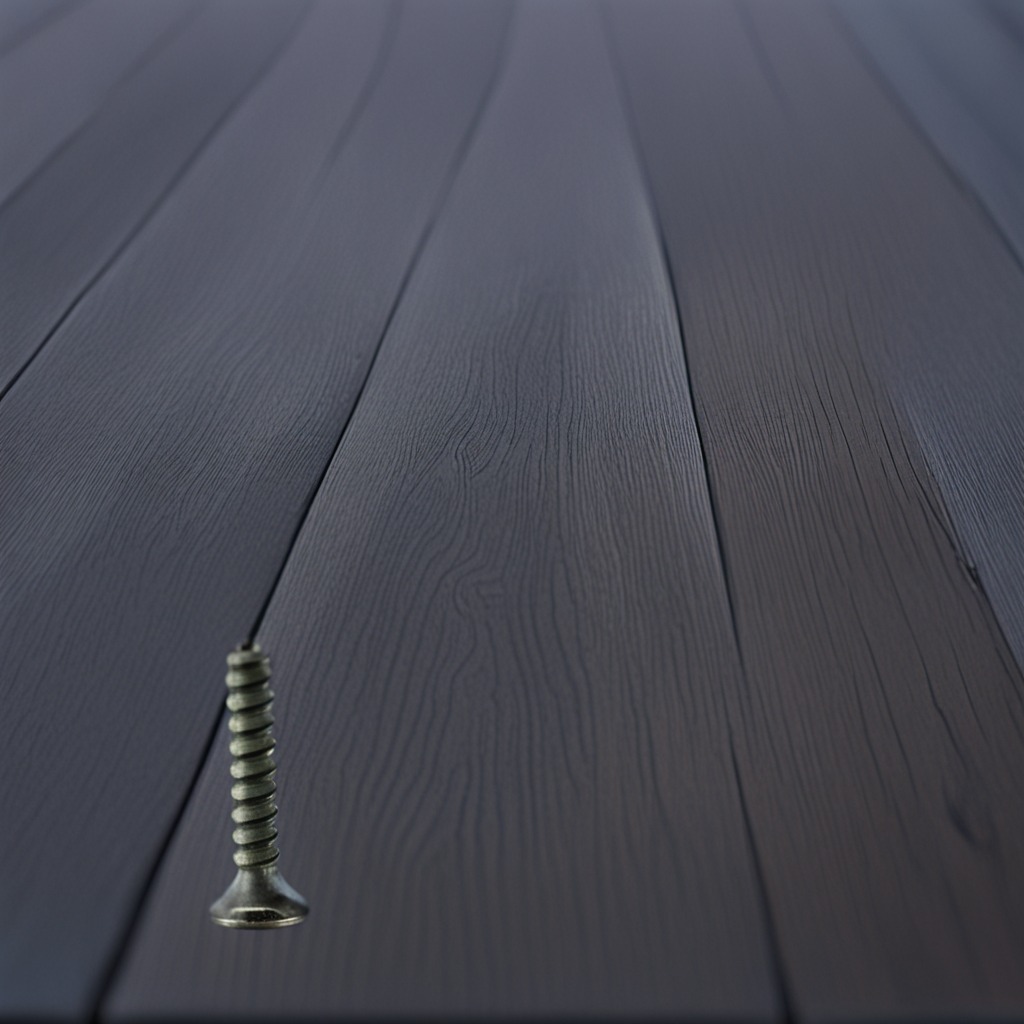
A metal screw is lying on the table in a small garage at twilight.